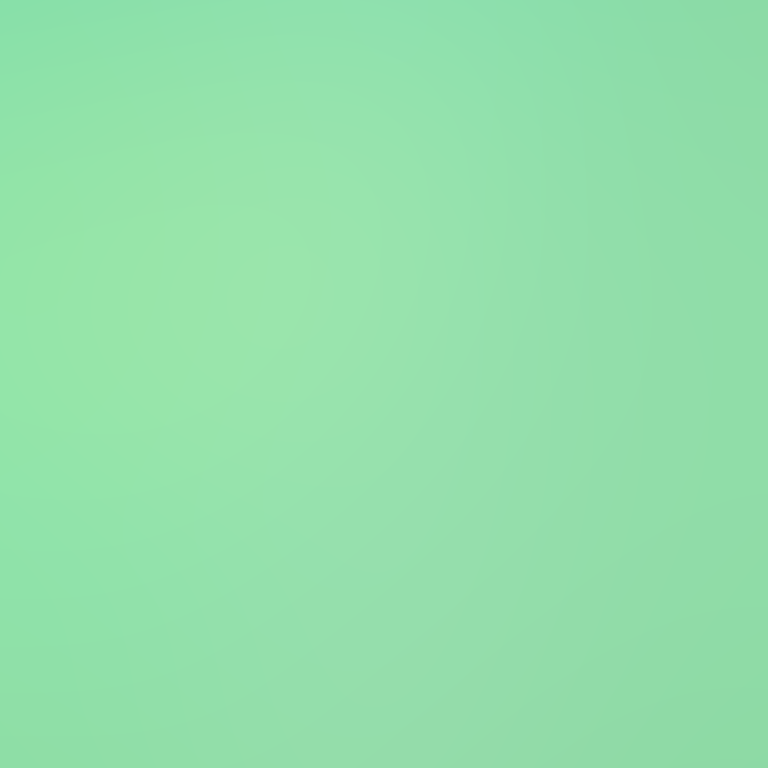
Abstract light effect, smooth blend from soft green to light teal, calm atmosphere, diffuse light, no room, no furniture, no objects.